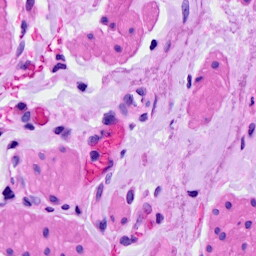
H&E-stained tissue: Ovarian